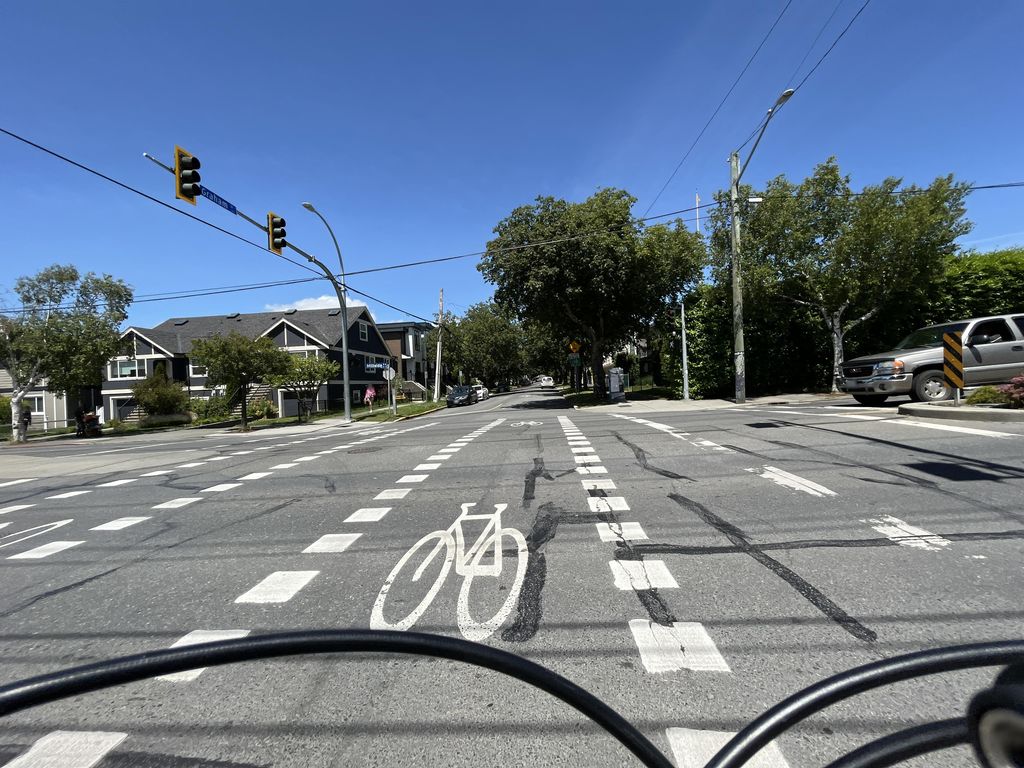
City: victoria